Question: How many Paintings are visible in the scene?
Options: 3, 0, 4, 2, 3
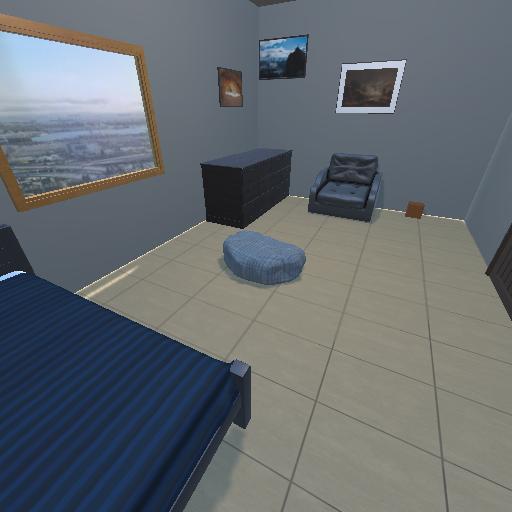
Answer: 3